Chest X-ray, AP view. Patient: 70 years old, sex F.
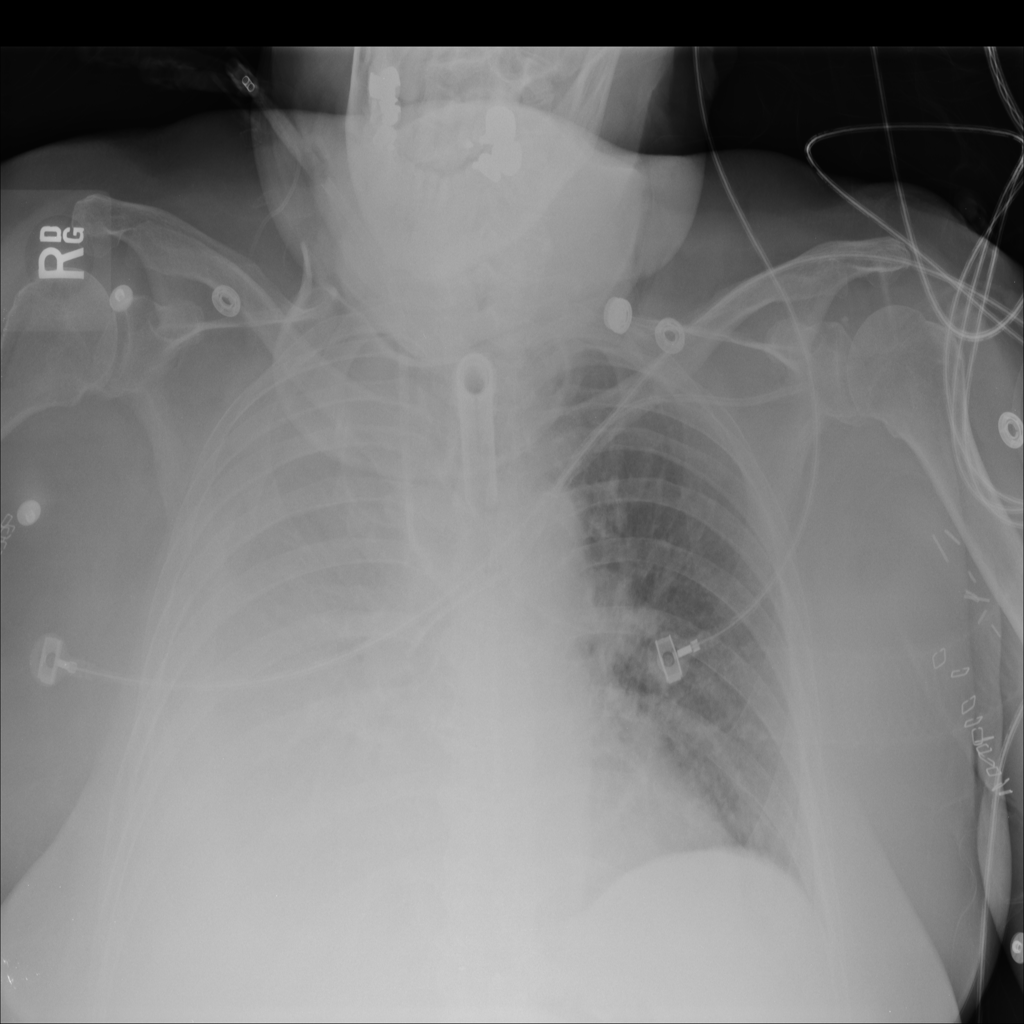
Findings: No Finding